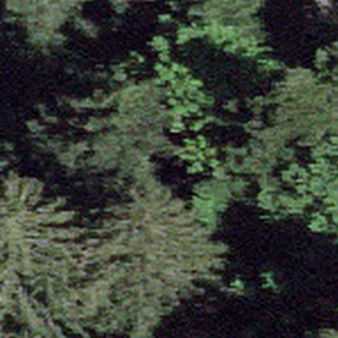
Label: other